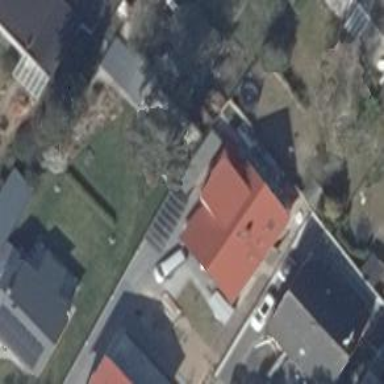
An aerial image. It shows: Detached building with gabled roof.